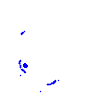
Particle: kaon